Interaction volume radius: 5 \u00c5
Interaction volume height: 35 \u00c5
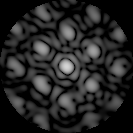
Disorder parameter: 0.4665